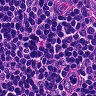
Metastatic tissue present: no